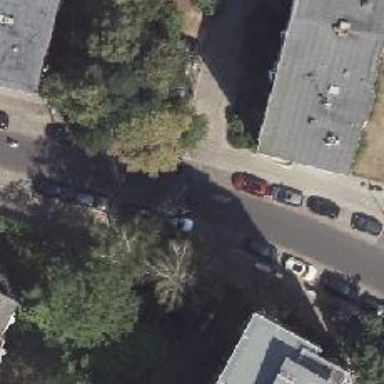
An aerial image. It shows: Residential road with asphalt surface and separate sidewalks. There are parallel parking lanes with sett surface on both sides.